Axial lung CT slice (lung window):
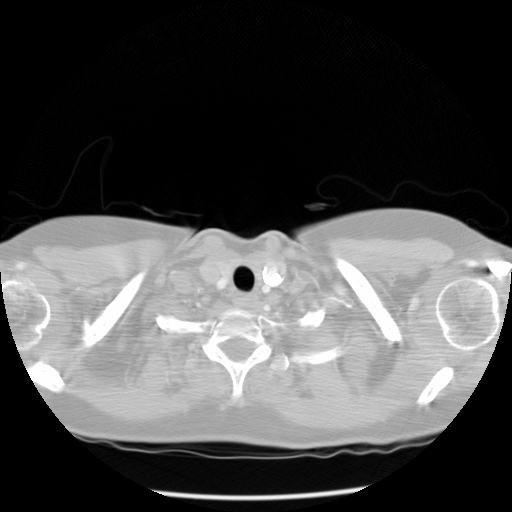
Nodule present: no